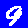
Digit: 9